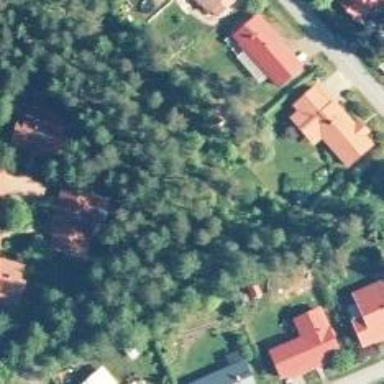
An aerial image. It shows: Charming neighbourhood.